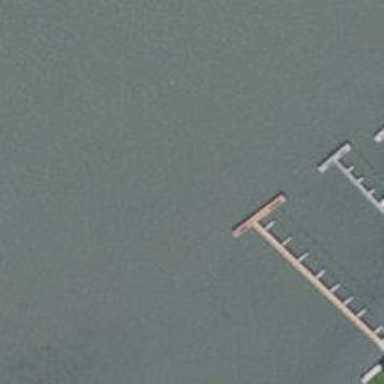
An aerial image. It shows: Man-made pier.